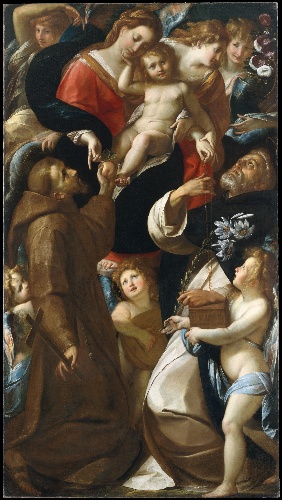
Title: Madonna and Child with Saints Francis and Dominic and Angels
Artist: Giulio Cesare Procaccini
Artist bio: Italian, Bologna 1574–1625 Milan
Object type: Painting
Classification: Paintings
Medium: Oil on canvas
Dimensions: 101 1/8 x 56 3/8 in. (256.9 x 143.2 cm)
Department: European Paintings
Credit line: Purchase, Enid A. Haupt Gift, 1979
Accession year: 1979
Repository: Metropolitan Museum of Art, New York, NY
Tags: Madonna and Child|Saints|Angels